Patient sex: M
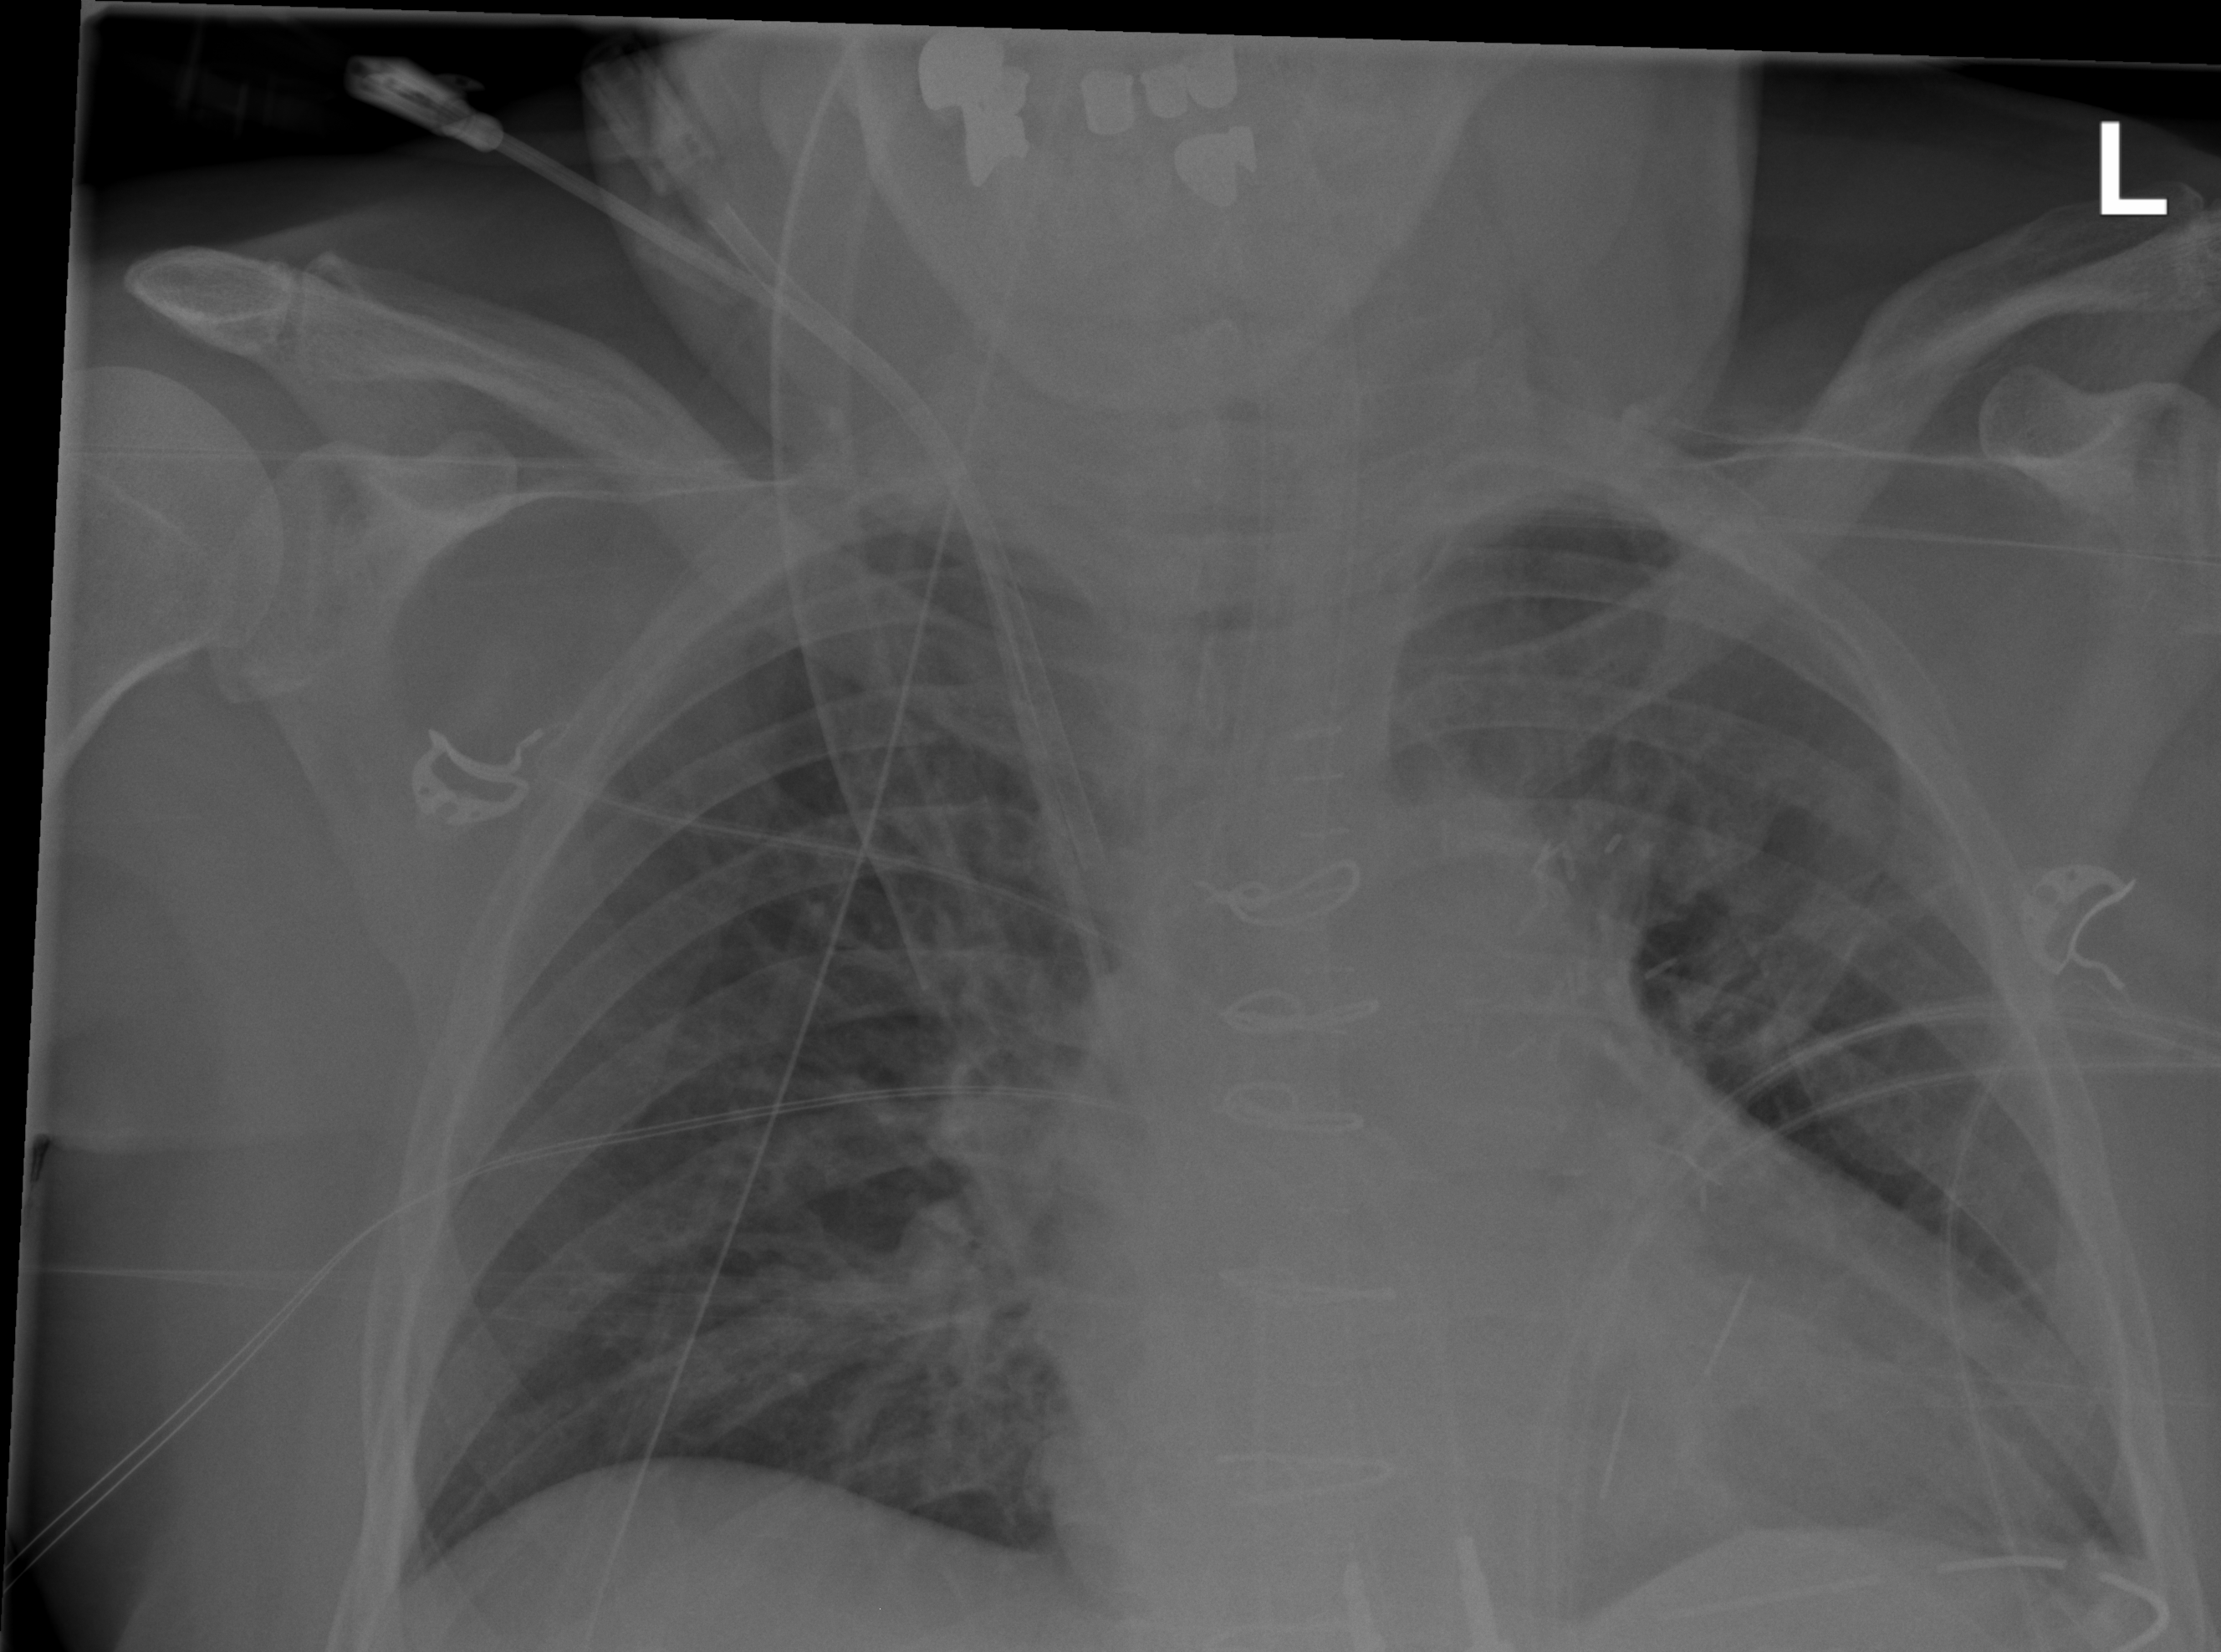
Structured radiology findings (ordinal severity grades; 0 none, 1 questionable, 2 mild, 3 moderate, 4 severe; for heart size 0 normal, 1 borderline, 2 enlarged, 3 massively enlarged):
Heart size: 2
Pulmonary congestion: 2
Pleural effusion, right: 0
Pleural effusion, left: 0
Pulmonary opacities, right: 0
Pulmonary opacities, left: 0
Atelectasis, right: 2
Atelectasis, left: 2